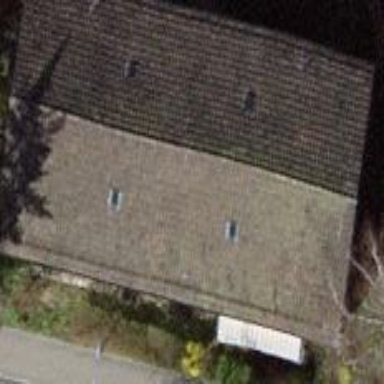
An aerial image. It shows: Building with gabled roof.